Field crop: maize
Growth stage: 2
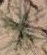
Species: salsola